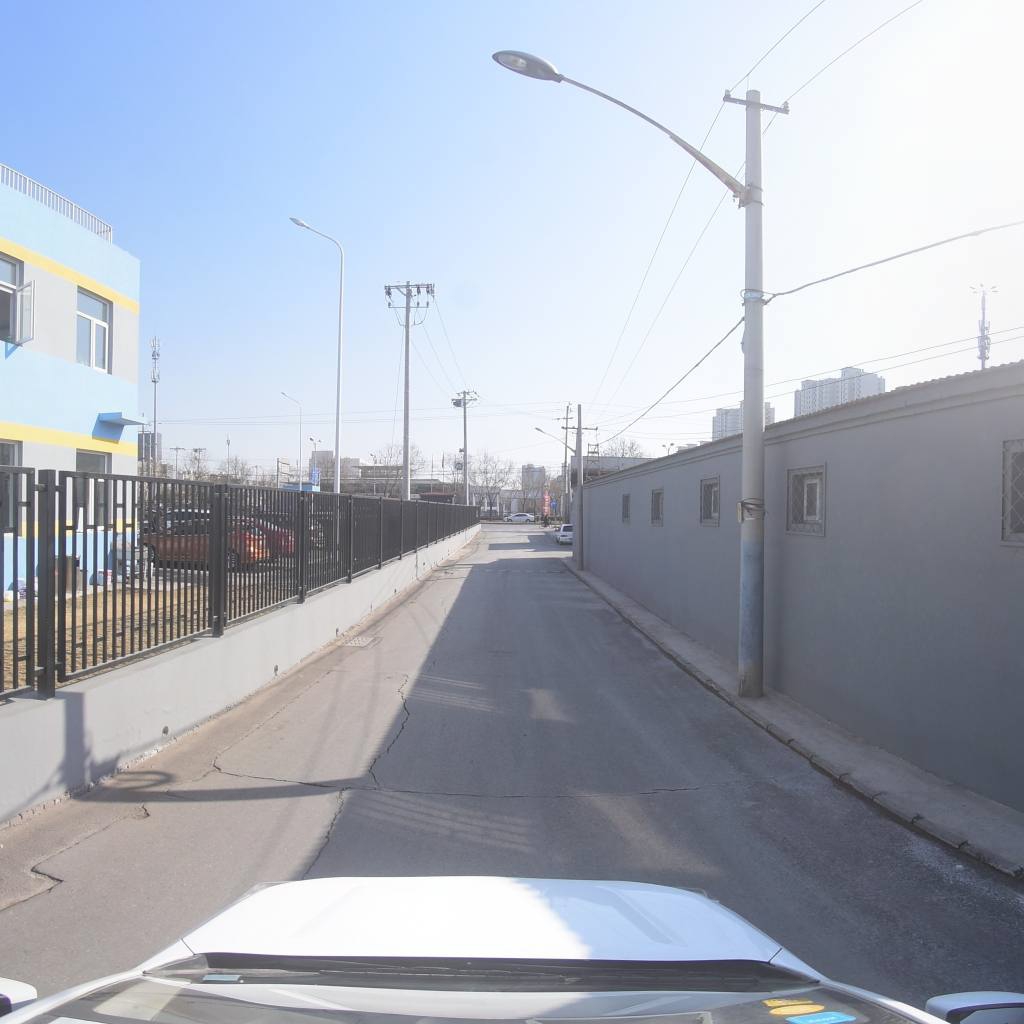
Region: Fengtai
Road damage annotations: longitudinal crack, longitudinal crack, transverse crack